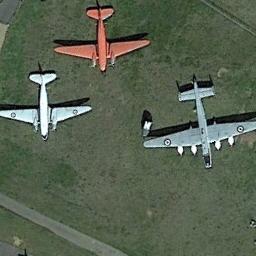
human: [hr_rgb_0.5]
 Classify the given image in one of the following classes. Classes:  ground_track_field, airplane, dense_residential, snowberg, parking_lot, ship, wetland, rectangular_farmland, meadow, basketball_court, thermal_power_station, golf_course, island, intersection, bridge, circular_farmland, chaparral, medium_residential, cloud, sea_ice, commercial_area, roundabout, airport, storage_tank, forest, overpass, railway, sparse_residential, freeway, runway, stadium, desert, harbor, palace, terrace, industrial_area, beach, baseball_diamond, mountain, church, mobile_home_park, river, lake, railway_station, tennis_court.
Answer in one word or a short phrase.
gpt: airplane